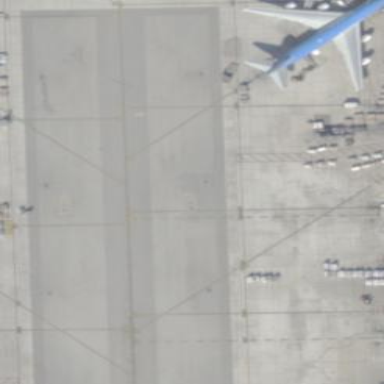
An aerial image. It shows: Apron at the airport.